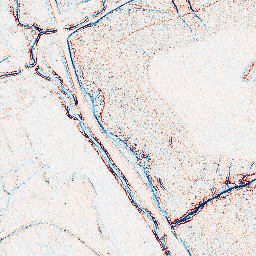
Category: edge_preserving
Decomposition family: anisotropic_diffusion
Decomposition parameters: iterations: 5
kappa: 50
gamma: 0.05
Upsampling method: quadratic
Upsampling parameters: scale: 4
Upsampling scale: 4